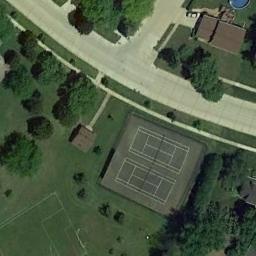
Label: tennis_court